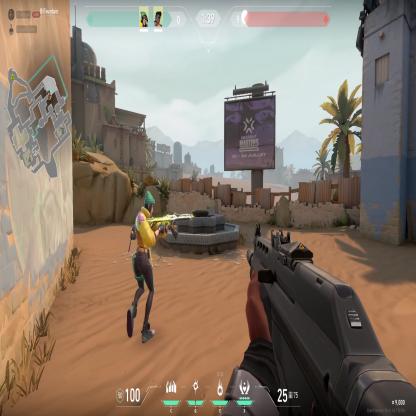
Label: teammate